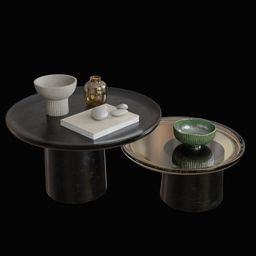
Label: furniture